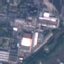
Land use / land cover class: Industrial